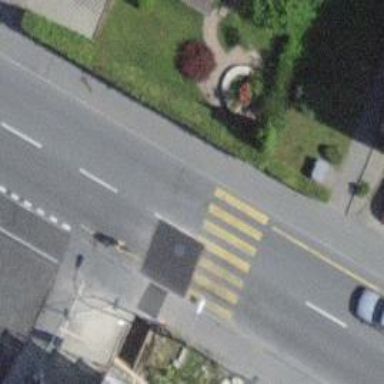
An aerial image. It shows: Kerb serving as barrier.